Question: Detect the length of the red line, where the side length of each grid on the chessboard is 0.5. The length of the red line is an integer multiple of the length of the floor tile. How long is the red line in the picture?
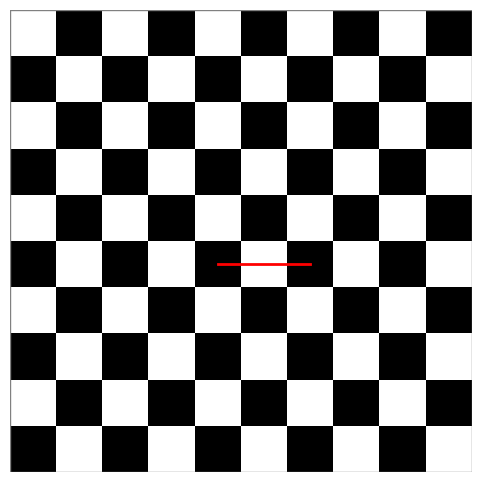
Answer: 1.0